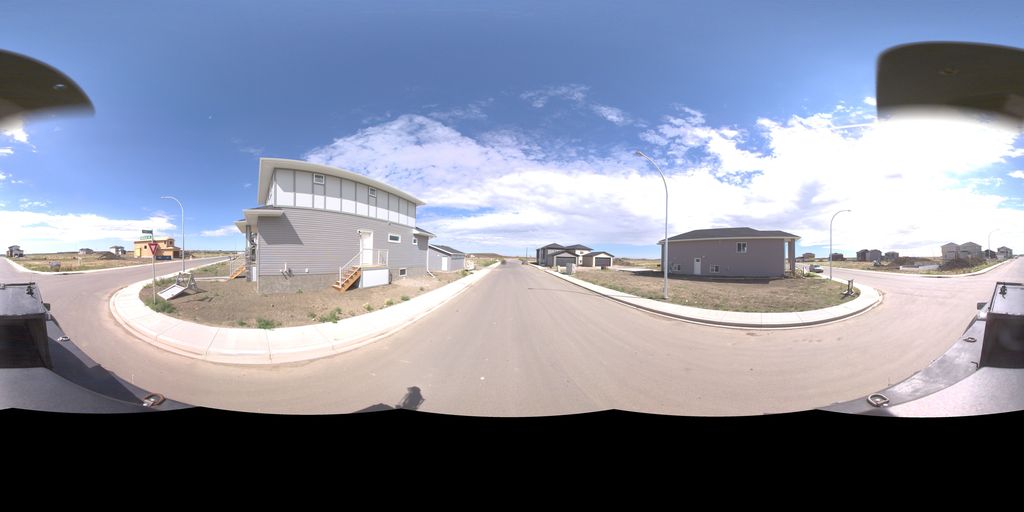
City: saskatoon